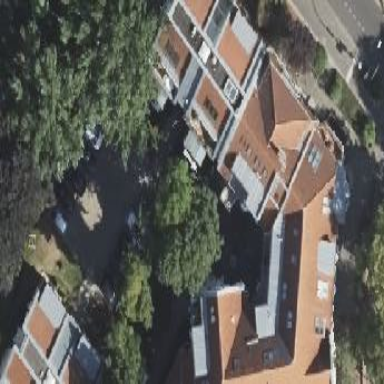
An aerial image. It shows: Apartments housed in building with gambrel roof.